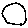
Label: circle